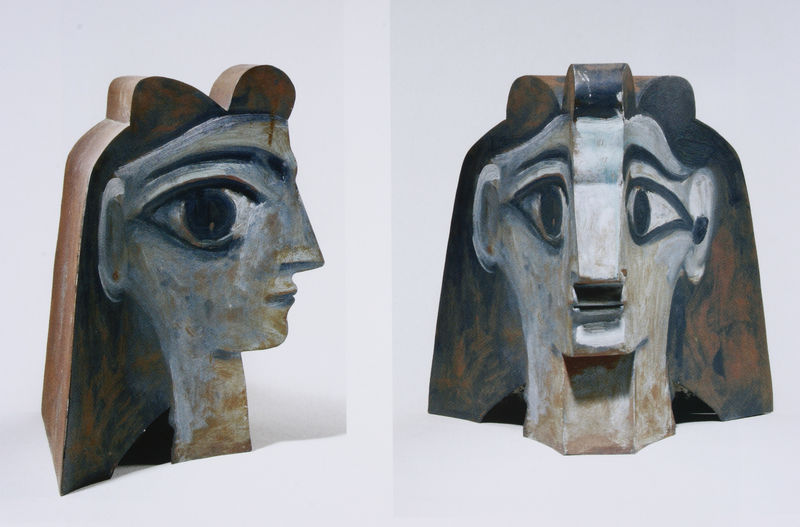
Titel: Tête de femme, Frauenkopf
Künstler: Pablo Picasso
Institution: Privatsammlung
Schlagwörter: kopf, braun, frau, frisur, köpfe, mund, nase, ohr, profil, schwarz, weiss, gesichter, augen, gesicht, hals, auge, haare, augenbrauen, lippen, ohren, keramik, skulptur, modern, plastik, skulpturen, picasso, ägyptisch, ägypten